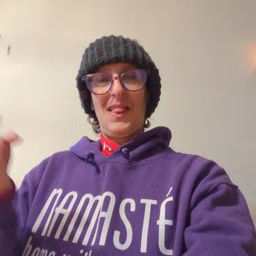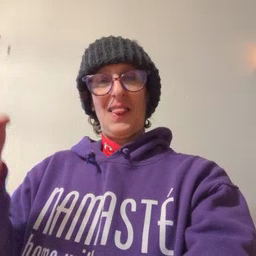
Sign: close